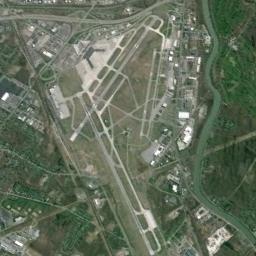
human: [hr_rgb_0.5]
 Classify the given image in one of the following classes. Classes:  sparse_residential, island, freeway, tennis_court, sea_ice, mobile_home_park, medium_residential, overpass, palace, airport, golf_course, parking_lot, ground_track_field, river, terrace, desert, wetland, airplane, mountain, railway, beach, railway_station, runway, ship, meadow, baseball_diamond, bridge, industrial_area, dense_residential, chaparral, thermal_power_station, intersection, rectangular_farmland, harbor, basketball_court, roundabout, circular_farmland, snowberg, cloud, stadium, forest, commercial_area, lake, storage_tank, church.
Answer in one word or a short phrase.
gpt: airport